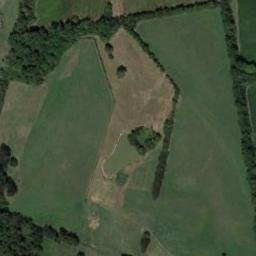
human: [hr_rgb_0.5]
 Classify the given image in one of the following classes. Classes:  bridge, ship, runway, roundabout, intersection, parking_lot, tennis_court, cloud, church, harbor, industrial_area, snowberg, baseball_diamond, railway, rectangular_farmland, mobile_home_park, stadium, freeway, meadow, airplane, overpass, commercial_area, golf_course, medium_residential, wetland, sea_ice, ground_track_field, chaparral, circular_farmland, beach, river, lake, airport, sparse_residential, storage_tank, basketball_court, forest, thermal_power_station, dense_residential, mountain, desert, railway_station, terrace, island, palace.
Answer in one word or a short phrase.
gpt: meadow